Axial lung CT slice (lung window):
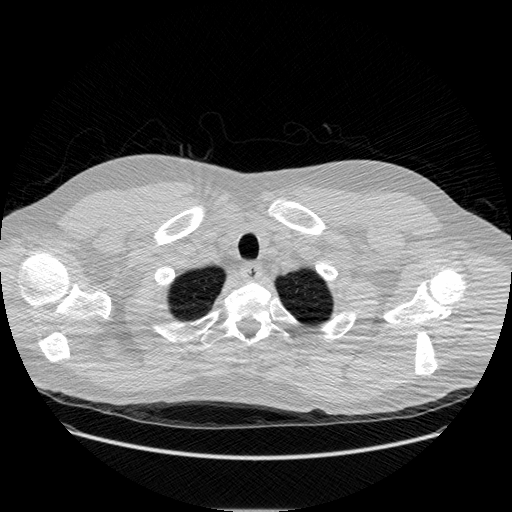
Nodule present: no